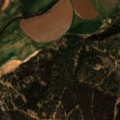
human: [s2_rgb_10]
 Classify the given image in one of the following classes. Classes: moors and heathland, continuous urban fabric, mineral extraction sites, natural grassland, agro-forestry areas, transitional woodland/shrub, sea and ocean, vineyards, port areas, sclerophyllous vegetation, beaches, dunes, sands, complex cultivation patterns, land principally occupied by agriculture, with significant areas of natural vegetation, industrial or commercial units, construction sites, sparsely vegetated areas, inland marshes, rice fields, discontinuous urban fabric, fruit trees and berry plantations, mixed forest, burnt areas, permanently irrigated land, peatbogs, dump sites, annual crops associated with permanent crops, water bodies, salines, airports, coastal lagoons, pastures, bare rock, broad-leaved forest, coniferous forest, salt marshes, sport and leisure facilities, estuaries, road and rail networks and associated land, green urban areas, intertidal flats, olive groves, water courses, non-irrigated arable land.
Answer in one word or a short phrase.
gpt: permanently irrigated land, agro-forestry areas, broad-leaved forest